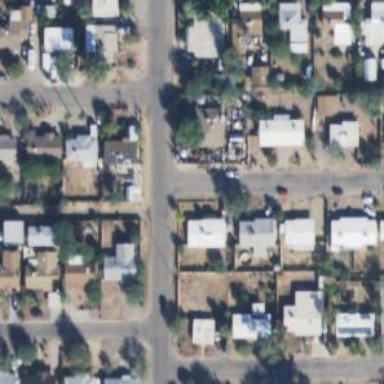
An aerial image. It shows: Alleyway designated as service road.